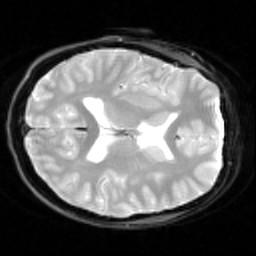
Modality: inplaneT2
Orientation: axial
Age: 19
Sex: female